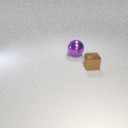
small brown metal cube in front of large purple metal sphere